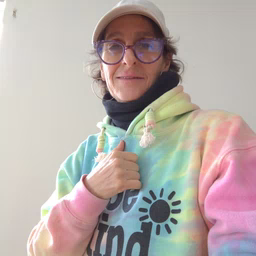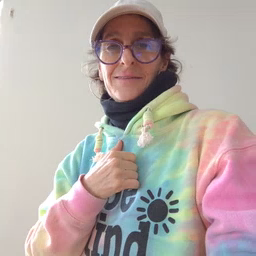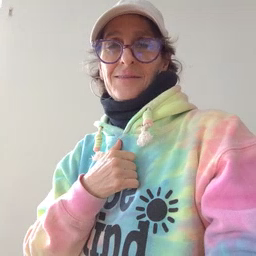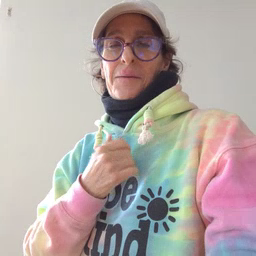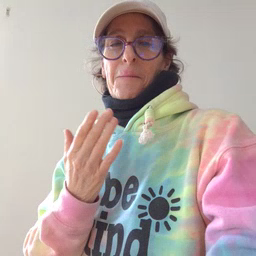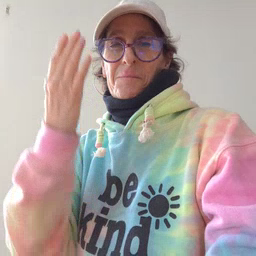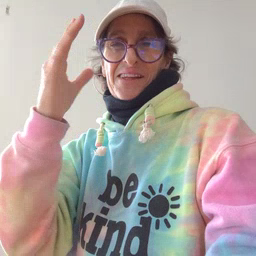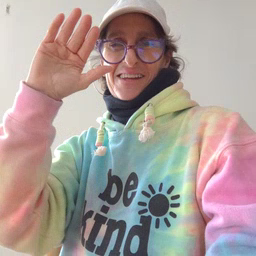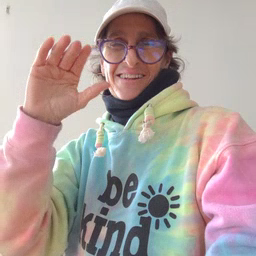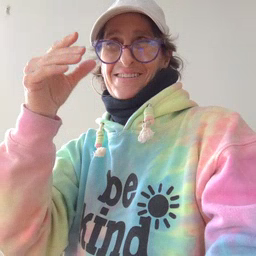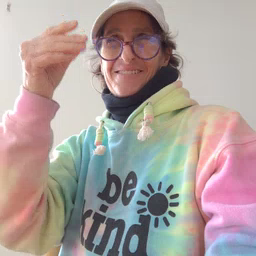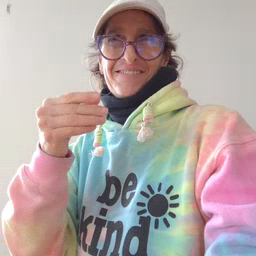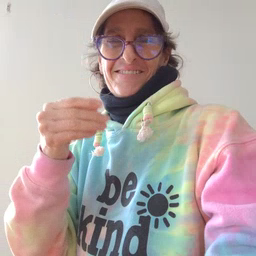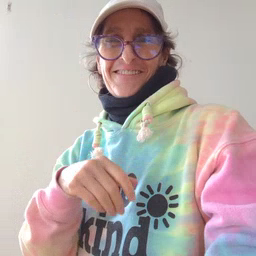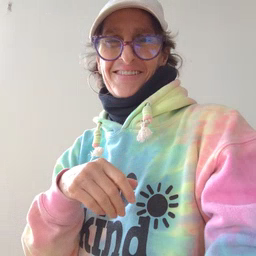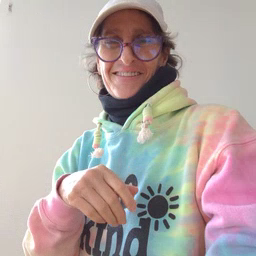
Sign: mitten